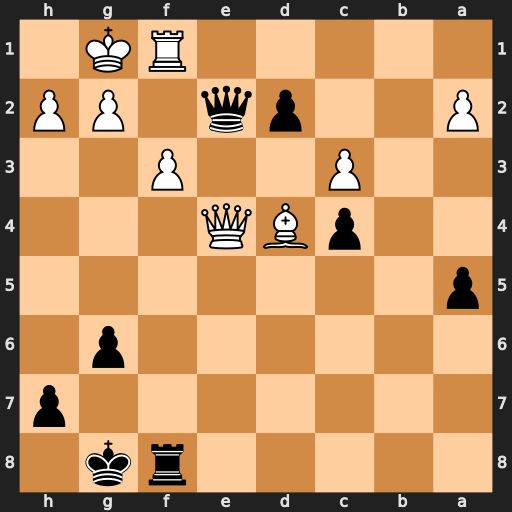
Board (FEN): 5rk1/7p/6p1/p7/2pBQ3/2P2P2/P2pq1PP/5RK1
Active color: b
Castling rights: -
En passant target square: -
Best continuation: Qxe4 fxe4 Rxf1+